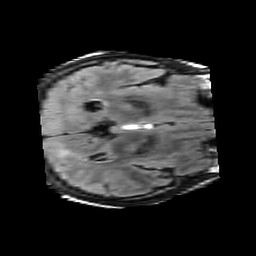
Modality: FLAIR
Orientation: axial
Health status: ill
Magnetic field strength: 3 T